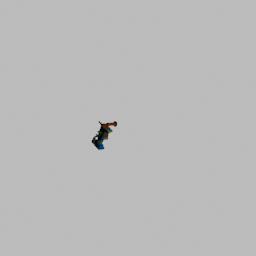
Label: electronics